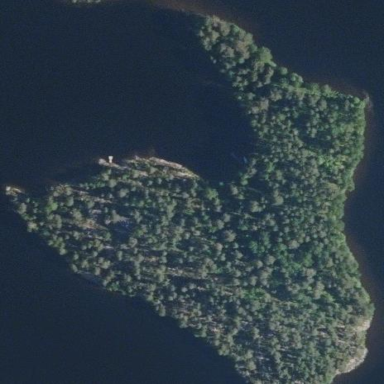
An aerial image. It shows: Islet.